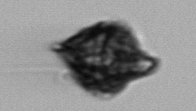
Label: Gonyaulax